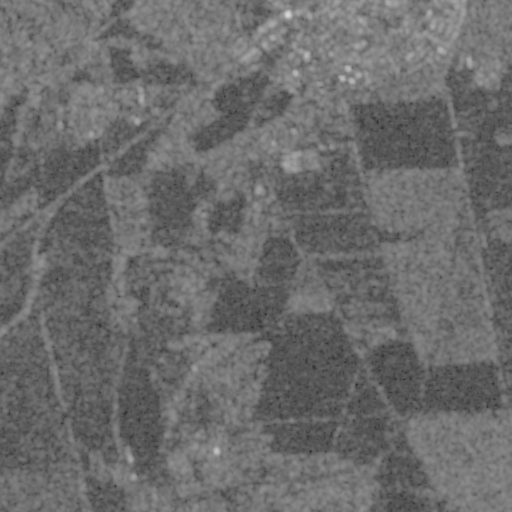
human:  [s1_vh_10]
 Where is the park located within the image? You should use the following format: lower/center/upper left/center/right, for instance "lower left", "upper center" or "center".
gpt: The park is located in the upper of the image.
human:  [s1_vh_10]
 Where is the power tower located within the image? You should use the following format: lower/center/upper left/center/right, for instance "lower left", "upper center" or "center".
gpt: The power tower is located in the right of the image.
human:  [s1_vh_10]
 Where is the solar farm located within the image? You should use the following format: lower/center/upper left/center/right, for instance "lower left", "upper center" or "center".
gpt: The solar farm is located in the upper left of the image.
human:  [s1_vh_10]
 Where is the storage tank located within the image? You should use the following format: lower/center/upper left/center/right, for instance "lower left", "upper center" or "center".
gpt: The storage tank is located in the upper center of the image.
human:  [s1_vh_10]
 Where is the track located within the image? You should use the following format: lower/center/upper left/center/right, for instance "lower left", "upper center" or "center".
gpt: The track is located in the upper center of the image.
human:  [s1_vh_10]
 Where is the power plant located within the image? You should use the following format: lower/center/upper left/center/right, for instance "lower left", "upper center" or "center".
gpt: There is no power plant in the image.

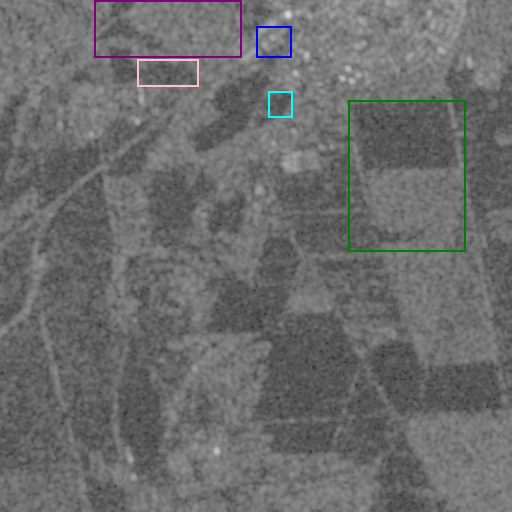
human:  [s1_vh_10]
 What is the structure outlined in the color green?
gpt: The structure outlined in green is a crop field.
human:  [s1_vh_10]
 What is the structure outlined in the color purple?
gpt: The structure outlined in purple is a park.
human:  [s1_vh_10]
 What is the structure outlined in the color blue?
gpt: The structure outlined in blue is a parking lot.
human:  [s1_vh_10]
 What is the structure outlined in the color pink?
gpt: The structure outlined in pink is a solar farm.
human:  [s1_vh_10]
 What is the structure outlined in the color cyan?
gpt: The structure outlined in cyan is a track.
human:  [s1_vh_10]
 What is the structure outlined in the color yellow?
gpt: There is no yellow outline.